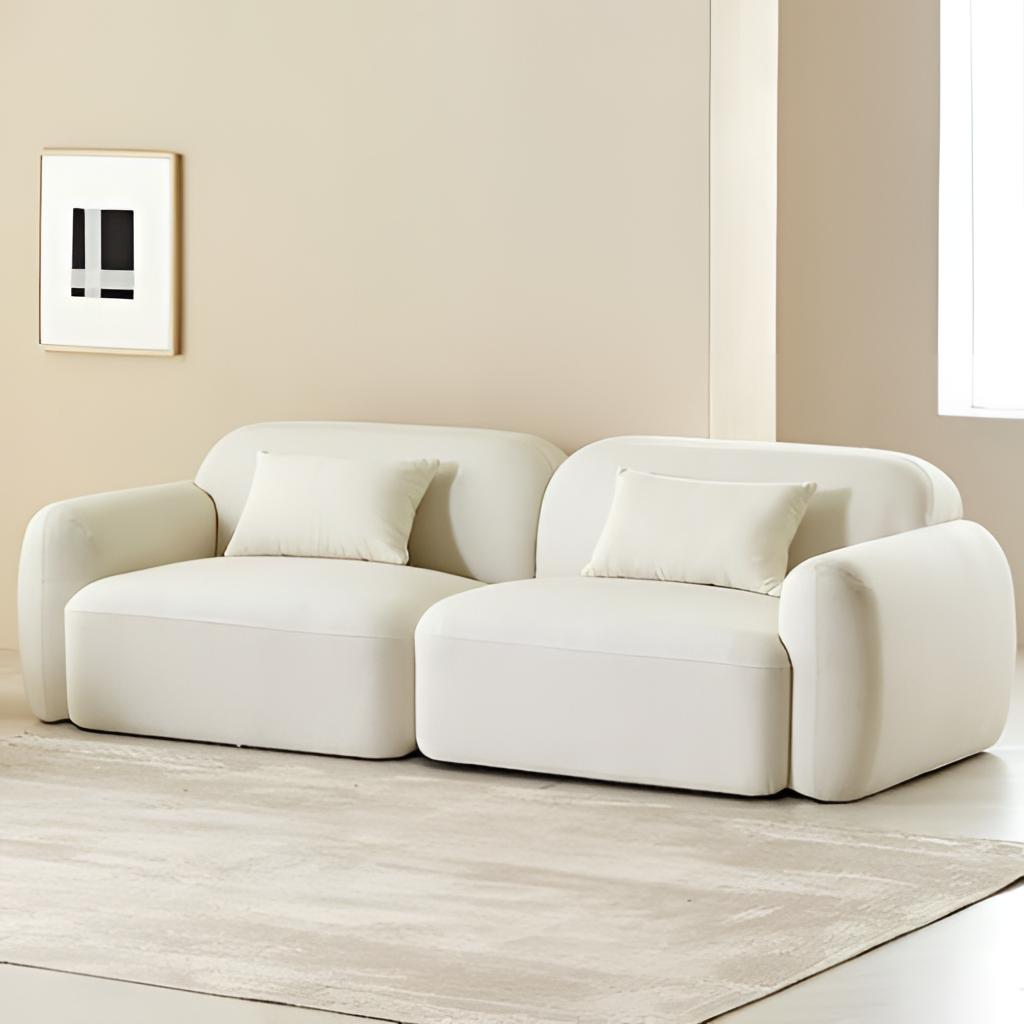
fabric sofa, living room, beige carpet flooring, with solid pattern, beige paint wallpaper, with solid pattern, minimalist